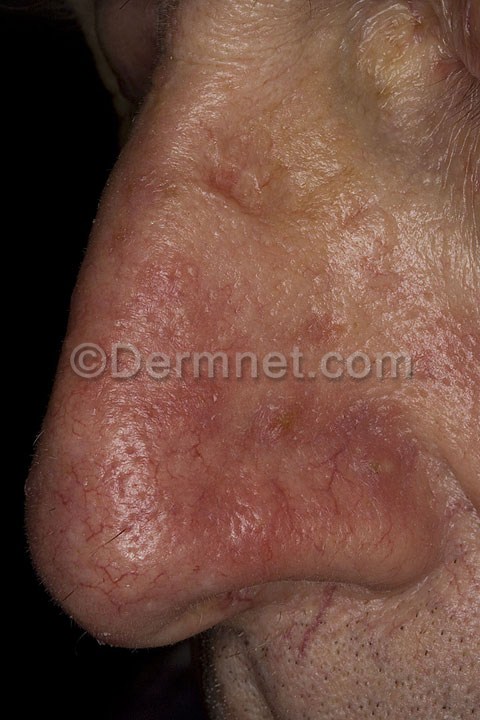
Disease: Acne and Rosacea Photos